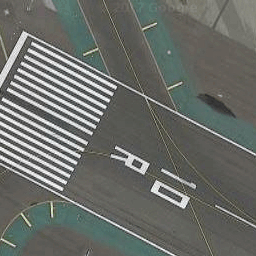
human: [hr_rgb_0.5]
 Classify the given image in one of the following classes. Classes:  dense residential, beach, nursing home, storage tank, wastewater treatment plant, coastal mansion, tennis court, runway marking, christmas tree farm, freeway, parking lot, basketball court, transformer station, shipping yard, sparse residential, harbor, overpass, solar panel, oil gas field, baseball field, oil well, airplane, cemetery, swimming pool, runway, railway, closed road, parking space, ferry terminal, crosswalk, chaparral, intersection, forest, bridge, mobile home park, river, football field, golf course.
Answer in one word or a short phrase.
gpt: runway